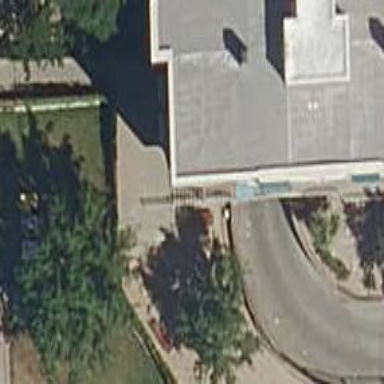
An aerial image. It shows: Parking entrance.